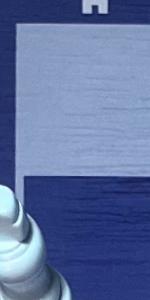
Label: Empty